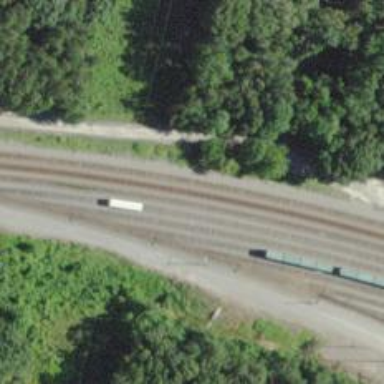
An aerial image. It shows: Railway track.